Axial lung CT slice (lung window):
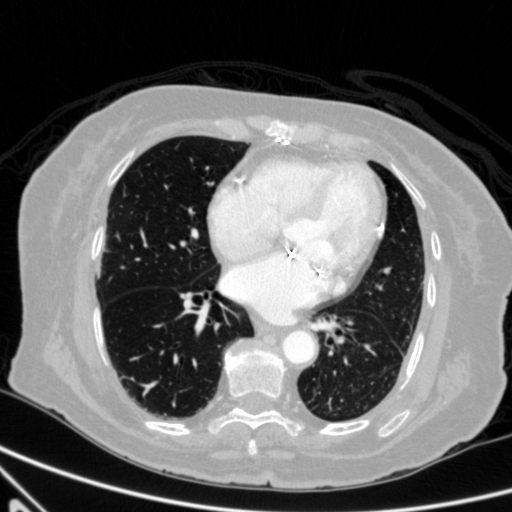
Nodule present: no